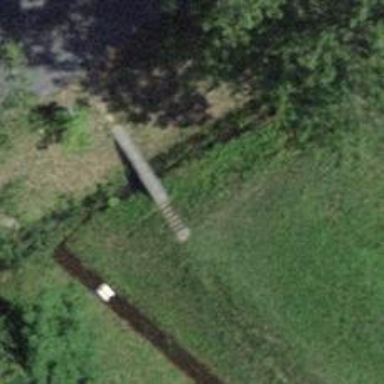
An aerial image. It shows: Concrete bridge over path.